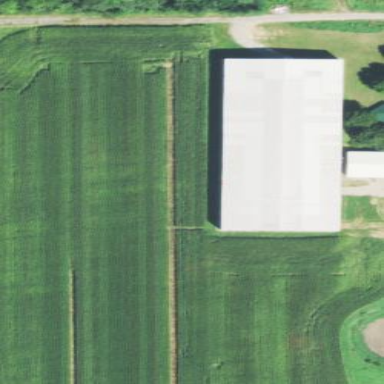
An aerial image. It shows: Barn.